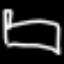
Label: bed